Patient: sex M, age 46
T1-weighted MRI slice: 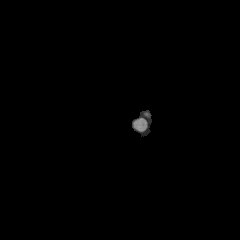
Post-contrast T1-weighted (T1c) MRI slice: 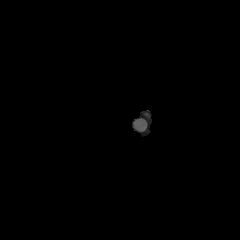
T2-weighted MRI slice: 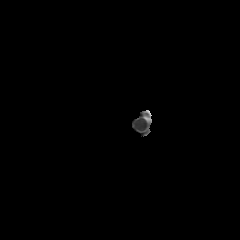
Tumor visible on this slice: no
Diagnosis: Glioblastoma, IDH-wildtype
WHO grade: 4